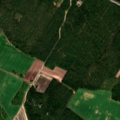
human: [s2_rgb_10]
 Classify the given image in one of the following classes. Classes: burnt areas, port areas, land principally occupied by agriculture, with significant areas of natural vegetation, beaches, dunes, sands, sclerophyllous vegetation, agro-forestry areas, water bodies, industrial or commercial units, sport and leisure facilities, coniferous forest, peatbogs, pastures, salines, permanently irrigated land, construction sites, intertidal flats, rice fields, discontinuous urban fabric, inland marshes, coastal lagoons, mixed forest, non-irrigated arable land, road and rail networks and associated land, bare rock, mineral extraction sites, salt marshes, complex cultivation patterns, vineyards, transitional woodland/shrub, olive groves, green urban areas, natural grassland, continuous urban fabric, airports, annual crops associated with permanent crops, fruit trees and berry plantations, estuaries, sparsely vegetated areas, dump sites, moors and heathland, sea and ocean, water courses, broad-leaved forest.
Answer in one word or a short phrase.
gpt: non-irrigated arable land, coniferous forest